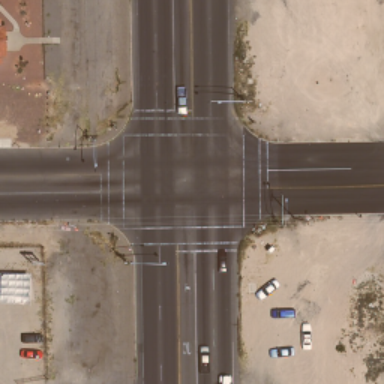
An intersection with a few cars on the road .